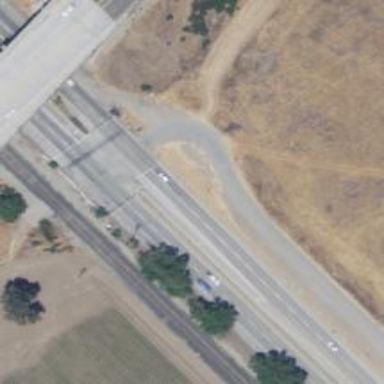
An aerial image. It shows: Solid stop line on the road.